Current action and preconditions to check: trajectory_clear

Your task: For each precondition in the list above, predict whether it will hold at this action.

Consider the current scene as observed from the mobile robot's camera, and analyze the predicted future states of all dynamic agents (e.g., people, animals, vehicles, or any moving entities) within the NEXT SECOND.

IMPORTANT: Only answer "very likely" if you are absolutely certain—based on strong, clear evidence—that a dynamic agent will violate the precondition in the predicted future state. Do NOT answer "very likely" for unlikely, ambiguous, or low-probability risks.

Ask yourself for each precondition: Is there a high probability, with clear and convincing evidence, that the predicted future states of any dynamic agent will interfere with the predicted future state of the currently executing action within the NEXT SECOND, causing that precondition to fail?

Assess the risk level based on these predictions. Use "likely" or "very likely" if motions create a clear risk of interference.

Use "neutral" or "improbable" if agents are nearby but their predicted paths are clearly diverging or non-conflicting.

Failure Risk Categories: "very improbable", "improbable", "neutral", "likely", "very likely"

Answer Format: Output ONLY the probability_of_failure value from these categories: "very improbable", "improbable", "neutral", "likely", "very likely"

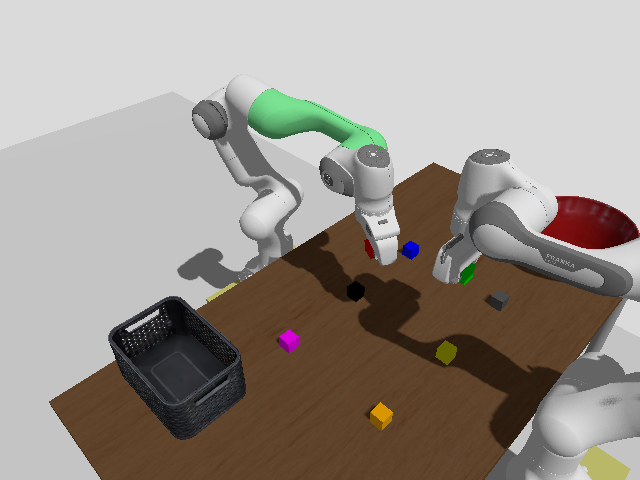

Answer: improbable